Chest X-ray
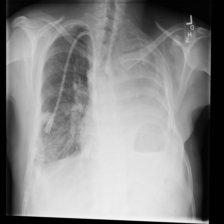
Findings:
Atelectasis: negative
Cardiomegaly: negative
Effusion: positive
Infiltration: negative
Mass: negative
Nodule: negative
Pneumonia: negative
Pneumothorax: negative
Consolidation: negative
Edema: negative
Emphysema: negative
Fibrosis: negative
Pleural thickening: negative
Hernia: negative